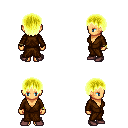
a pixel art fantasy rpg character, female body template, human, tanned skin, brown robe, white pants, gold plain hairstyle, bracelets, maroon shoes, four views (front, back, left, right), 2x2 character sprite sheet, small pixel art, hard edges, no anti-aliasing